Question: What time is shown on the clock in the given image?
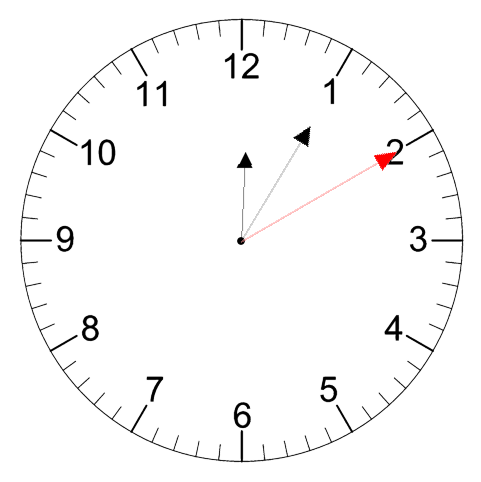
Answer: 12:05:10